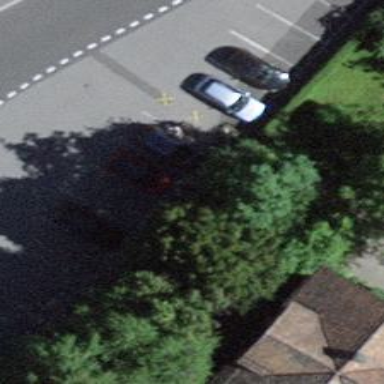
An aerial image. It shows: Street side parking area.